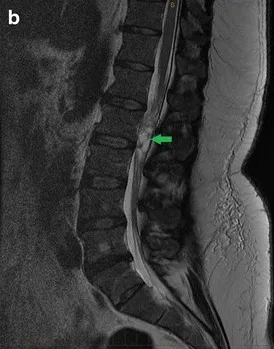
T2-weighted. Magnetic resonance images of the lumbosacral spine. A heterogeneous, predominantly cystic, intramedullary space-occupying lesion measuring 2.5 x 1.2 cm is present within the filum terminale at L2/3 level (green arrow). Additional findings include a transitional lumbosacral vertebra (lumbarisation of S1), dehydration of the L5/S1 intervertebral disc with a posterior disc bulge, and a hemangioma in the vertebral body of L5. The remainder of the spinal cord and conus medullaris, lower thoracic and lumbosacral vertebrae, intervertebral disc spaces, and paraspinal soft tissues appear normal.
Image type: radiology (mri)